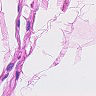
Metastatic tissue present: no